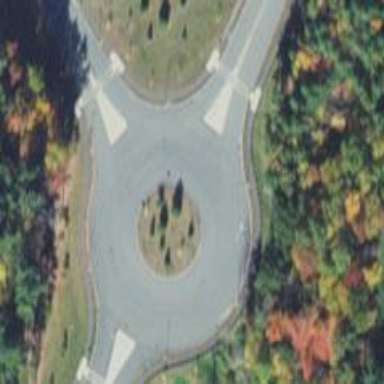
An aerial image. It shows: Unclassified road leading to roundabout junction.